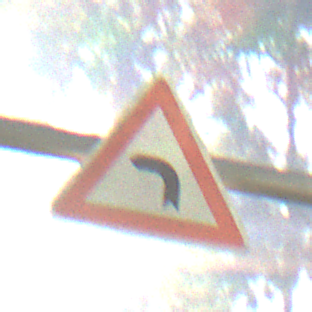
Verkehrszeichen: KurveLinks
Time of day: MorningAfternoon
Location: Outdoor (Nature)
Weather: Clear
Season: NotSpecified
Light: Natural